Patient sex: F
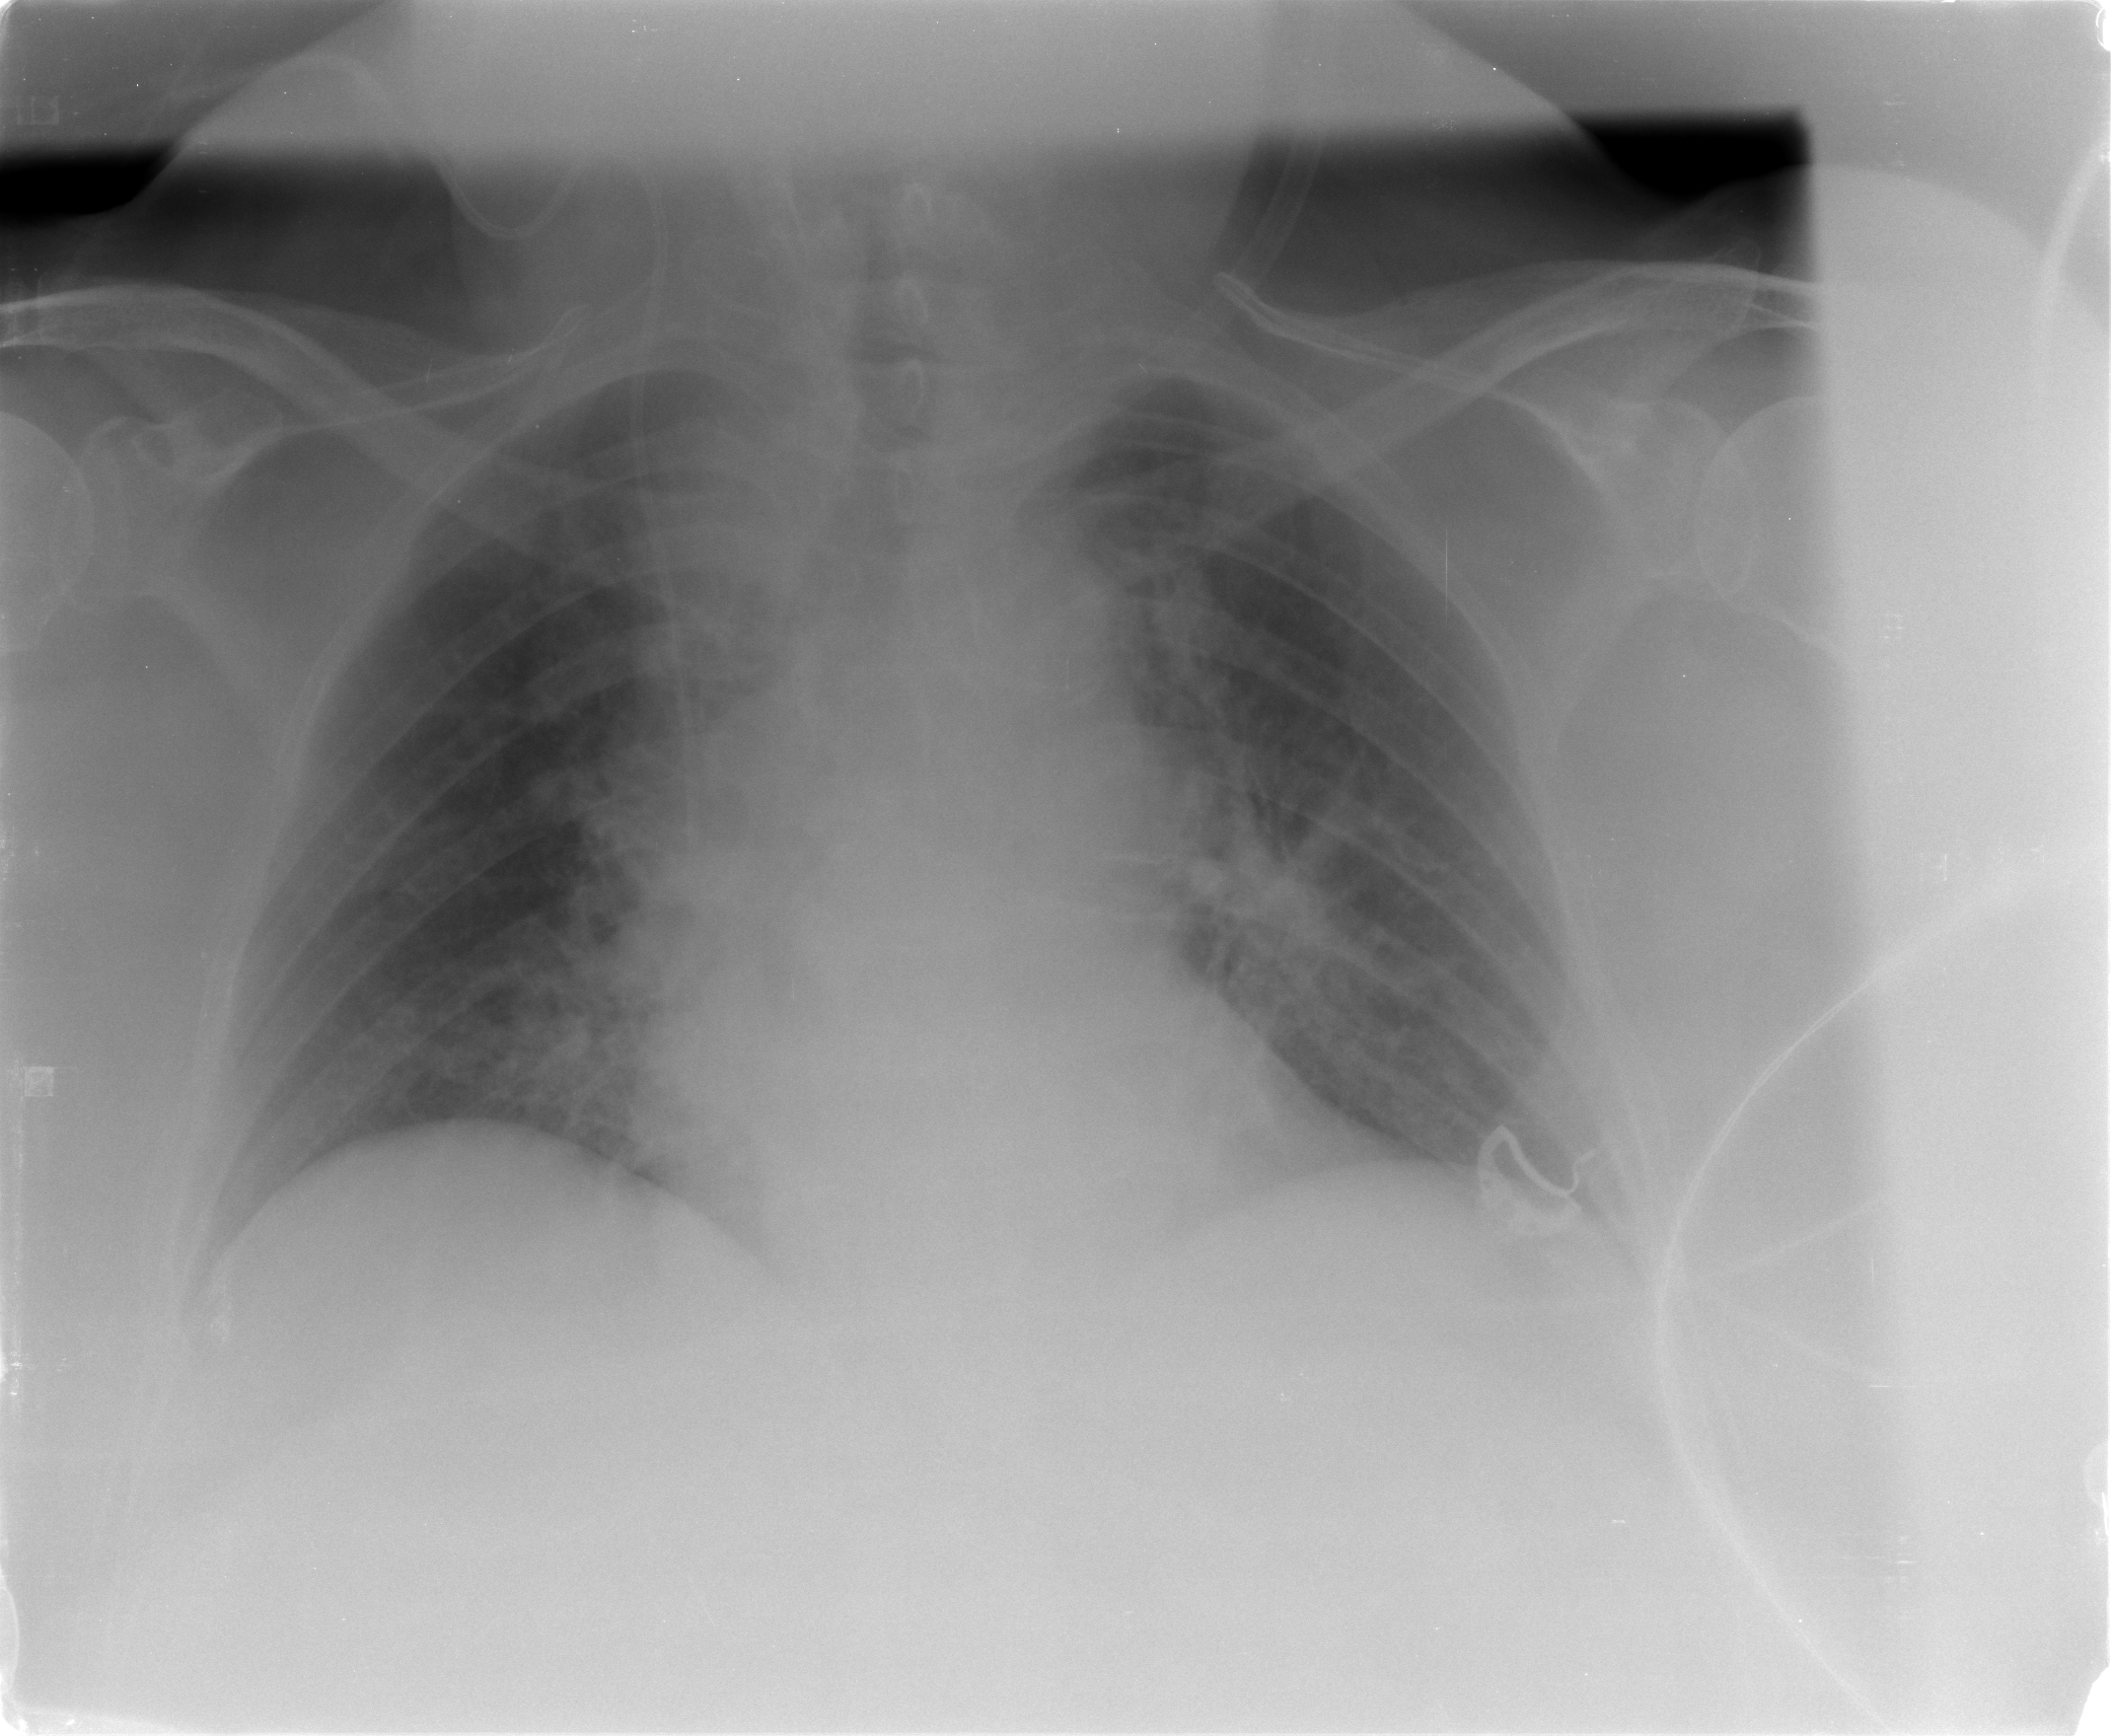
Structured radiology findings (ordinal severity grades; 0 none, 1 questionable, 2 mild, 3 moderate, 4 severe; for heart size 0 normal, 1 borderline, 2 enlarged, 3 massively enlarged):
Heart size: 0
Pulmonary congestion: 1
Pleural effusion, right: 0
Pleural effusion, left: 0
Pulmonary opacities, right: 0
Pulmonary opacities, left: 1
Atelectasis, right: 2
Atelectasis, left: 0